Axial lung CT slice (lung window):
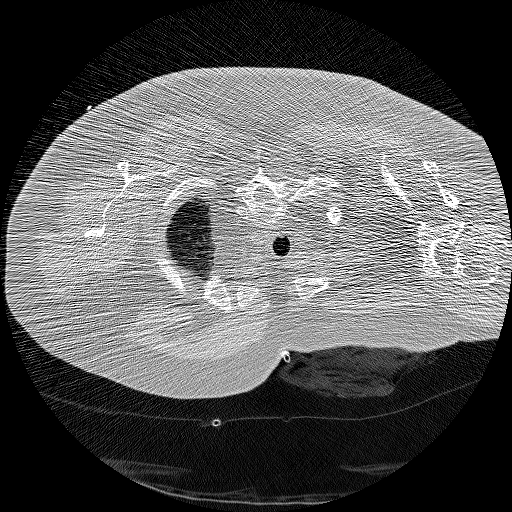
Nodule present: no